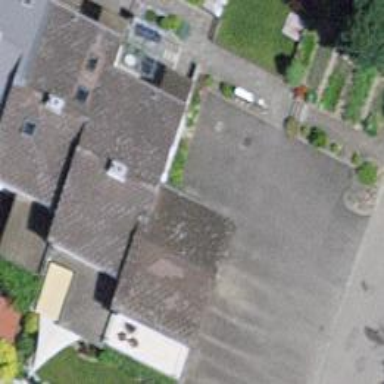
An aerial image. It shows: Group of garages.